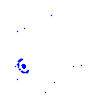
Particle: electron